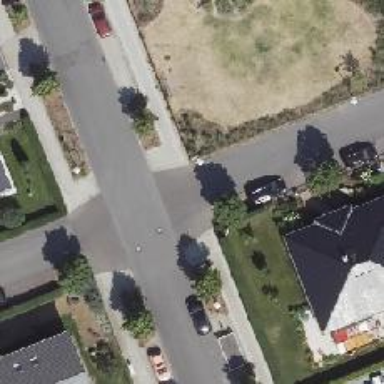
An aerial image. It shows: Unmarked road crossing.